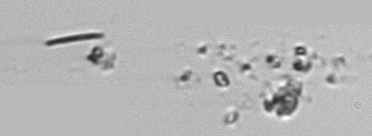
Label: Phaeocystis_debris